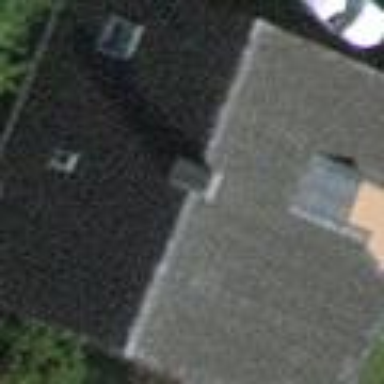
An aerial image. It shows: Detached building.